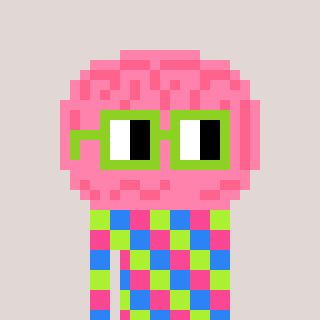
a pixel art character with square light green glasses, a brain-shaped head and a foggrey-colored body on a warm background